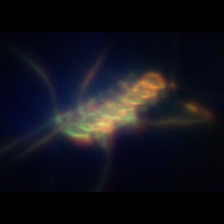
Taxon: Chaetoceros
Group: Diatoms